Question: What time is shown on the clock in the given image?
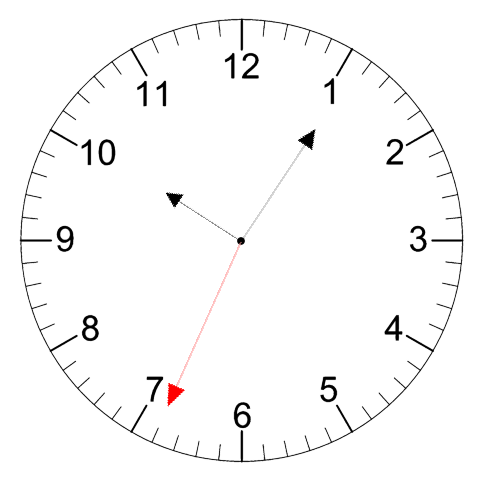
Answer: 10:05:34